Question: As you see in my screenshot below, I have two functions: A standard php function 'strlen()' and a custom php function 'foo()'.

I would like to have 2 different colors for the different types of functions: standard in blue and custom in black.
Here are my settings:
<URL>
Could somebody help me to have 2 different colors?
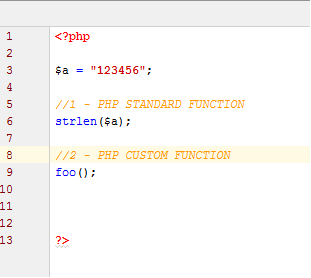
Answer: That is no longer possible since PhpStorm 2016.1 -- such functionality was removed.
<URL>